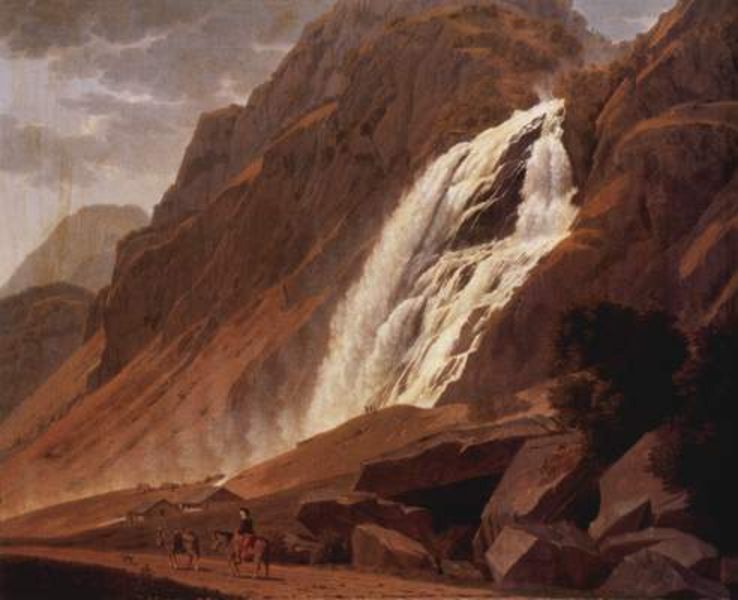
Titel: Der Pissevachefall
Künstler: Johann Jakob Biedermann
Standort: Winterthur
Institution: Kunstmuseum
Schlagwörter: baum, berg, blau, dunkel, felsen, gemälde, gestein, gewitter, himmel, mann, schatten, wasser, weiß, wolken, bäume, fluss, grün, landschaft, ocker, abend, bewegung, braun, grau, hell, hintergrund, holz, licht, schwarz, dach, gebäude, haus, rot, tiere, weg, wiese, wolke, beige, malerei, wand, mensch, stein, steine, öl, bach, ferne, häuser, natur, weide, busch, büsche, einsam, hütte, pfad, händler, höhle, kontrast, wasserfall, bauern, esel, pferd, pferde, reiter, fell, reiten, ritt, sattel, ornage, gischt, wellen, düster, italien, perspektive, zwei, abhang, berge, berghang, fels, felswand, flächen, gebirge, gipfel, hang, klippen, verlassen, wüste, dächer, dunst, nebel, violett, alm, geröll, schlucht, bauernhof, herbst, hütten, rauschen, romantik, schaum, ölgemälde, brausen, dampf, gewalt, tau, tosend, wetter, klippe, alpen, strahl, bedrohlich, staub, leinwand, maultier, maultiere, hubi, karg, reise, wanderer, fall, sturz, felsbrocken, brocken, caspar david friedrich, reisende, christentum, koch, pass, stürzen, schäumen, schroff, satteldach, dacher, rinnen, gewaltig, schmelze, wasserdampf, felsplatten, steilwand, naturschauspiel, gesteinsbrocken, wassrfall, abhang$, geröllfeld, hnitt, rotstein, sen, faszienierend, felsel, pflanzenlos